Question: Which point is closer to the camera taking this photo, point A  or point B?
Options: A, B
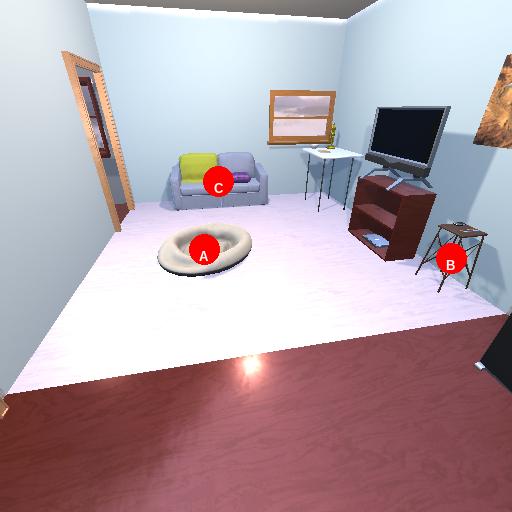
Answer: A